Question: I was exploring LightSwitch in VS 2012. I managed to created few sample app based on some online tutorials. When i try to open the VS today and create sample app again i got error.
Error

Please help. Thanks
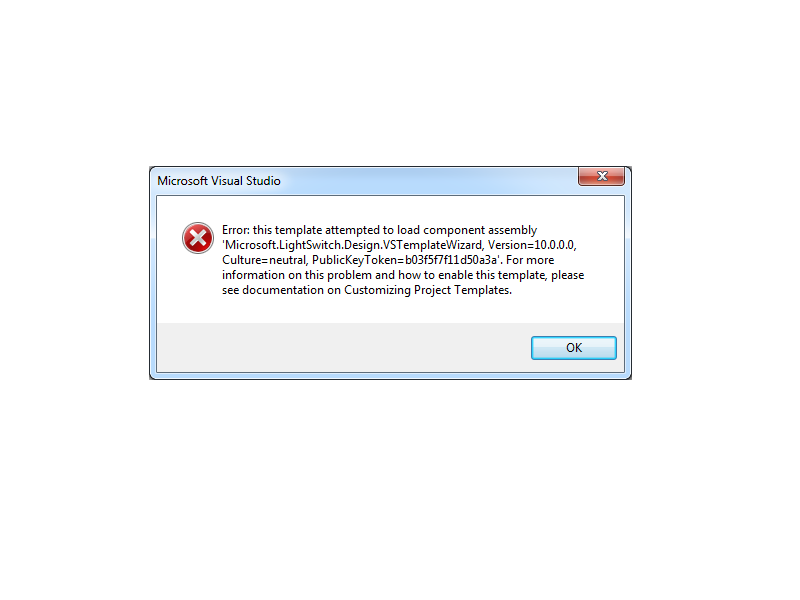
Answer: Had the same problem, and this thread solution worked for me:
<URL>
There is a response from Robert Schoen that points to a registry key that is causing this error. Changing the value of Computer\HKEY_CLASSES_ROOT.lsproj from "VisualStudio.Launcher.lsproj.10.0" to "VisualStudio.Launcher.lsproj.11.0" solves the issue, although seems it may be changed back by LS2011 setup, changing this registry key is much faster than repairing VS2012 installation.